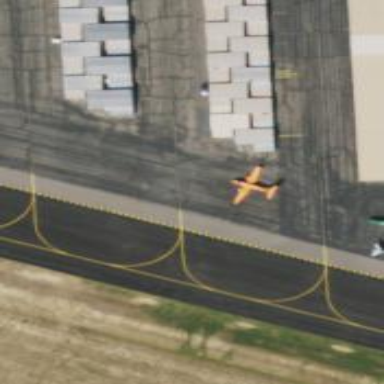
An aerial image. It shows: View of taxiway at the airport.